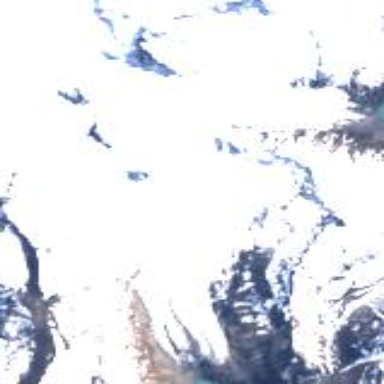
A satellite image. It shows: Stunning view of glacier.